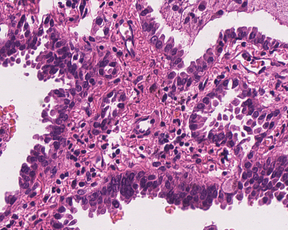
Tumor epithelial tissue: yes
Tumor-associated stroma tissue: yes
Normal tissue: no